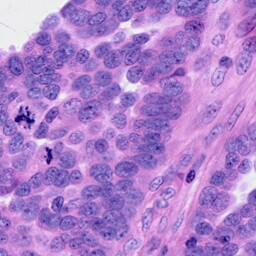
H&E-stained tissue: Ovarian